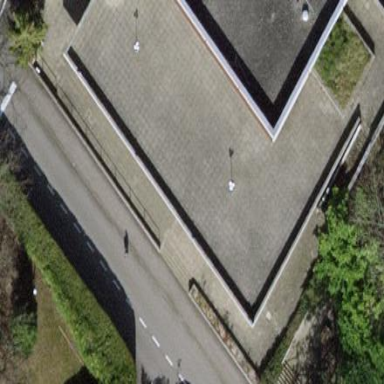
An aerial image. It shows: Pedestrian road.